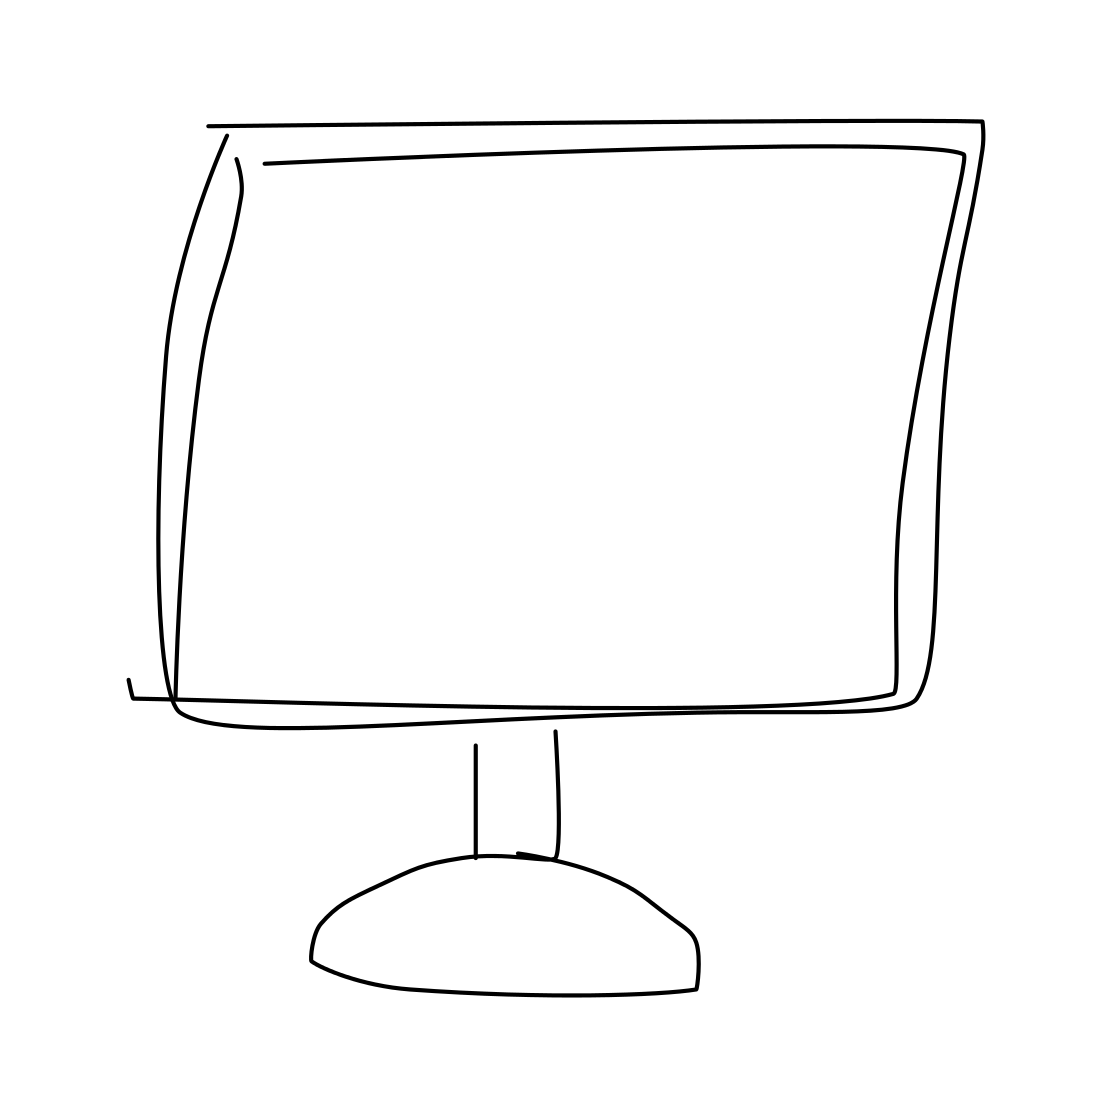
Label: computer monitor